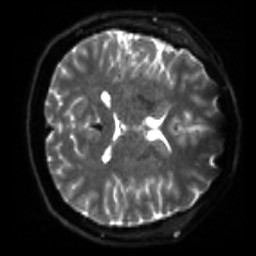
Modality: sbref
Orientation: axial
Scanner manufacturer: siemens
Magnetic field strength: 3 T
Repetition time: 4 s
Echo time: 0.0594 s